Question: I'm new to instrument and as soon s i start my app and load a view with image etc I'm getting to what seem leak. Double clicking the line didn't take me to the code that causes the leak and i'm not sure why or how i'm suppose to find the appropriate code. (this is thru iOS simulator for iPhone). see attached image:

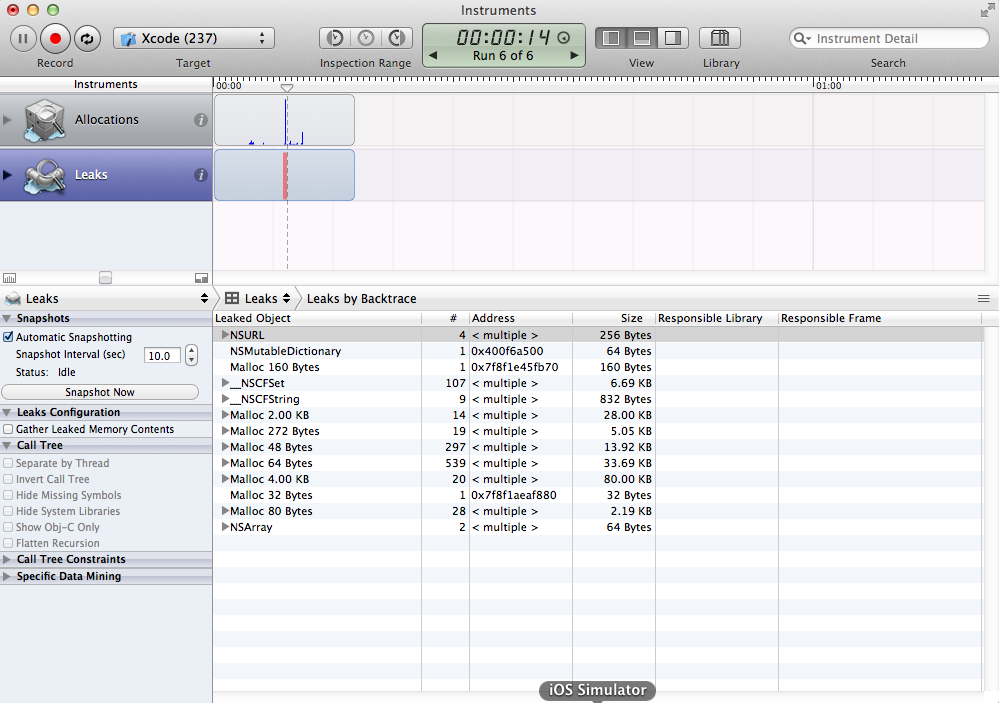
Answer: Select the right most button in the "View" options to display the extended detail window. This will display the stack trace for each allocation of memory. You can then double click on a line item in the stack trace which will open the source code.